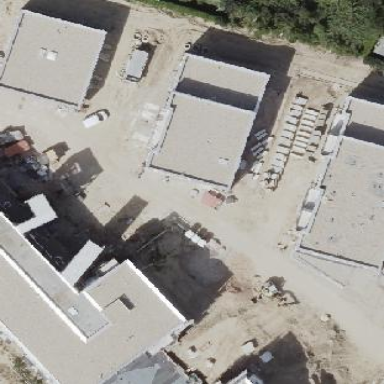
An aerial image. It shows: Flat roof kindergarten building.